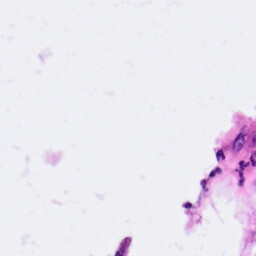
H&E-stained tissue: Pancreatic